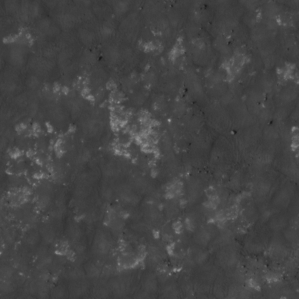
Label: non_frost